九年级 · 计数
甲、乙两名同学在一次用频率估计概率的实验中统计了某一结果出现的频率, 绘出的统计图如图所示, 则符合这一结果的实验可能是 $(\quad)$
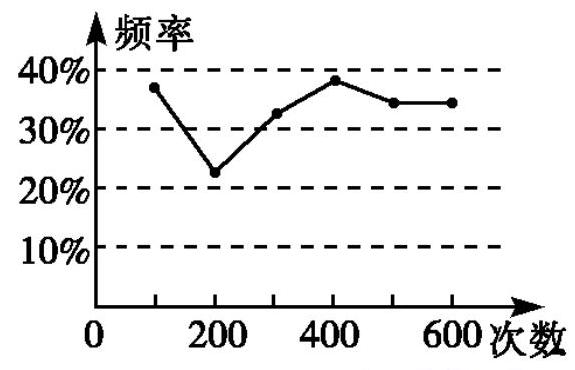
A. 掷一枚正六面体的㳇子, 出现 1 点的概率B. 从一个装有 2 个白球和 1 个红球的袋子中任取一球, 取到红球的概率C. 抛一枚硬币，出现正面的概率D. 任意写一个整数, 它能被 2 整除的概率
答案: B
解析: B【解析】A中的概率为frac16approx17%,B中的概率为frac13approx33%,C中的概率为frac12=50%,D中的概率为frac12=50%。